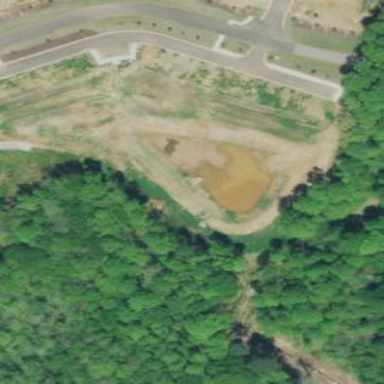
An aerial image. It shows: Detention water basin with natural surroundings.